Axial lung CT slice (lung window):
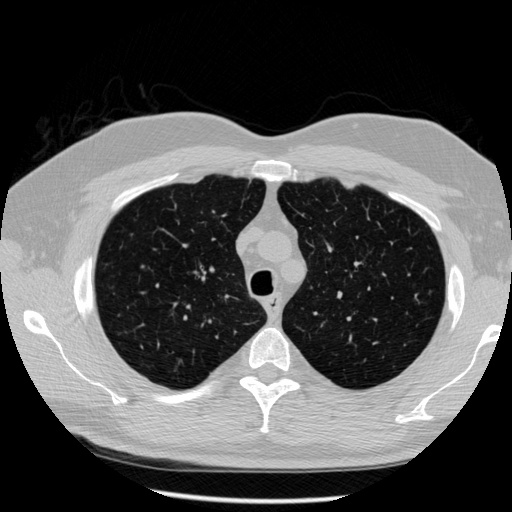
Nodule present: no